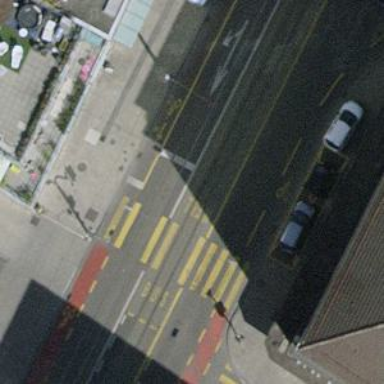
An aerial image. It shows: Secondary asphalt road with tram tracks. The road has separate sidewalk and is electrified with contact line.